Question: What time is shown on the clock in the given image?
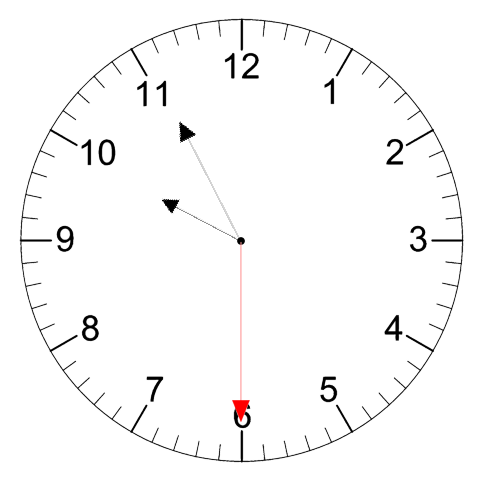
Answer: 09:55:30